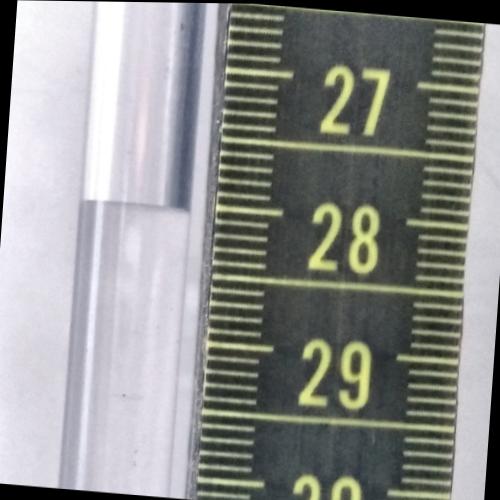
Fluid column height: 28.0 cm